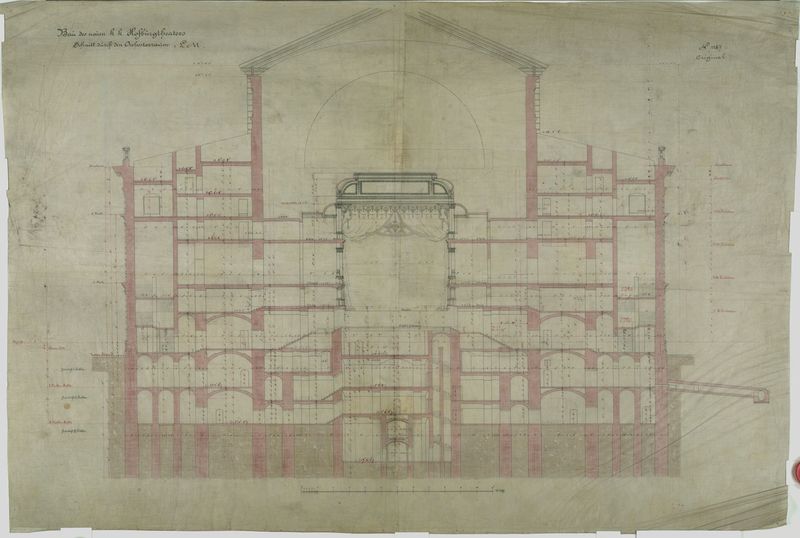
Titel: Wien I, Burgtheater, Querschnitt LM
Künstler: Carl von Hasenauer
Standort: Wien
Institution: Albertina, Wien
Schlagwörter: fenster, skizze, zeichnung, dach, gebäude, haus, rot, architektur, vorhang, kirche, bühne, theater, schrift, papier, leiste, ansicht, bogen, fabrik, saal, kuppel, inschrift, zahlen, hoch, tor, halle, gewölbe, groß, schnitt, text, beschriftung, entwurf, mauern, romanik, konstruktion, plan, stockwerke, gezeichnet, querschnitt, basilika, aufriss, maßstab, bauplan, petersdom, maße, abmessungen, massangaben, konzept, blaupause, architekturskizze, kirhe, plan skizze, dimensionen, hofburg, skiyye, bauzeichnung mehrgeschossig hofbräuhaus